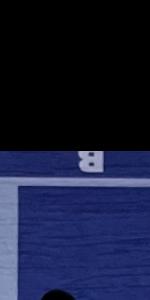
Label: Empty